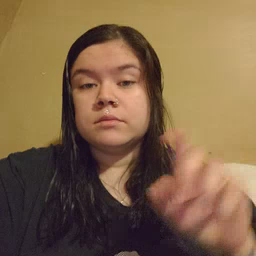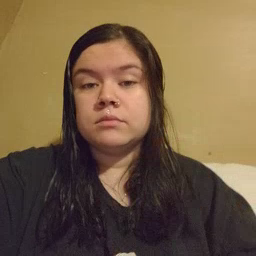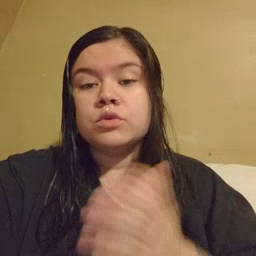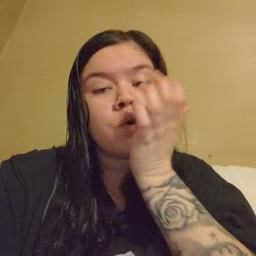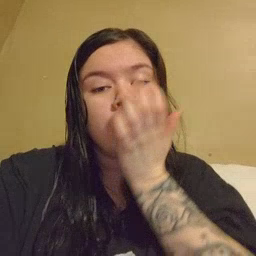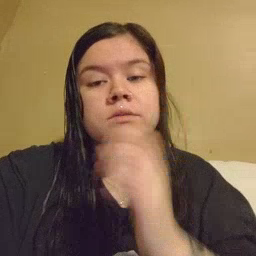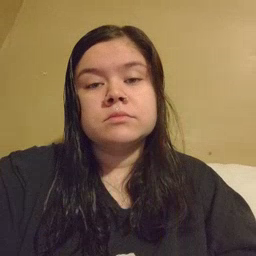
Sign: grass